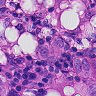
Metastatic tissue present: yes